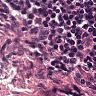
Metastatic tissue present: no